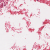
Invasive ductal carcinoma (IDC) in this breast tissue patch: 0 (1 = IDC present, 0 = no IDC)